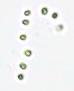
Label: Phaeocystis